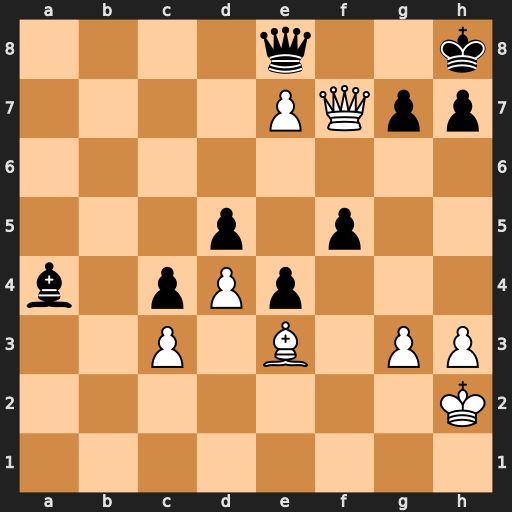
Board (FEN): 4q2k/4PQpp/8/3p1p2/b1pPp3/2P1B1PP/7K/8
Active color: w
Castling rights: -
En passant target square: -
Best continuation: Qf8+ Qxf8 exf8=Q#